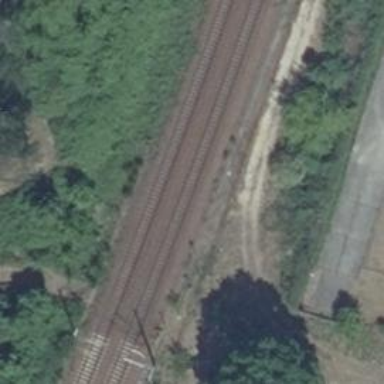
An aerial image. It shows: Railway signal.